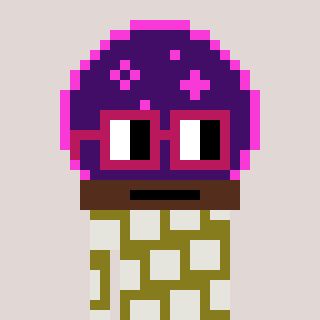
a pixel art character with square dark red glasses, a crystalball-shaped head and a gunk-colored body on a warm background